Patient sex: M
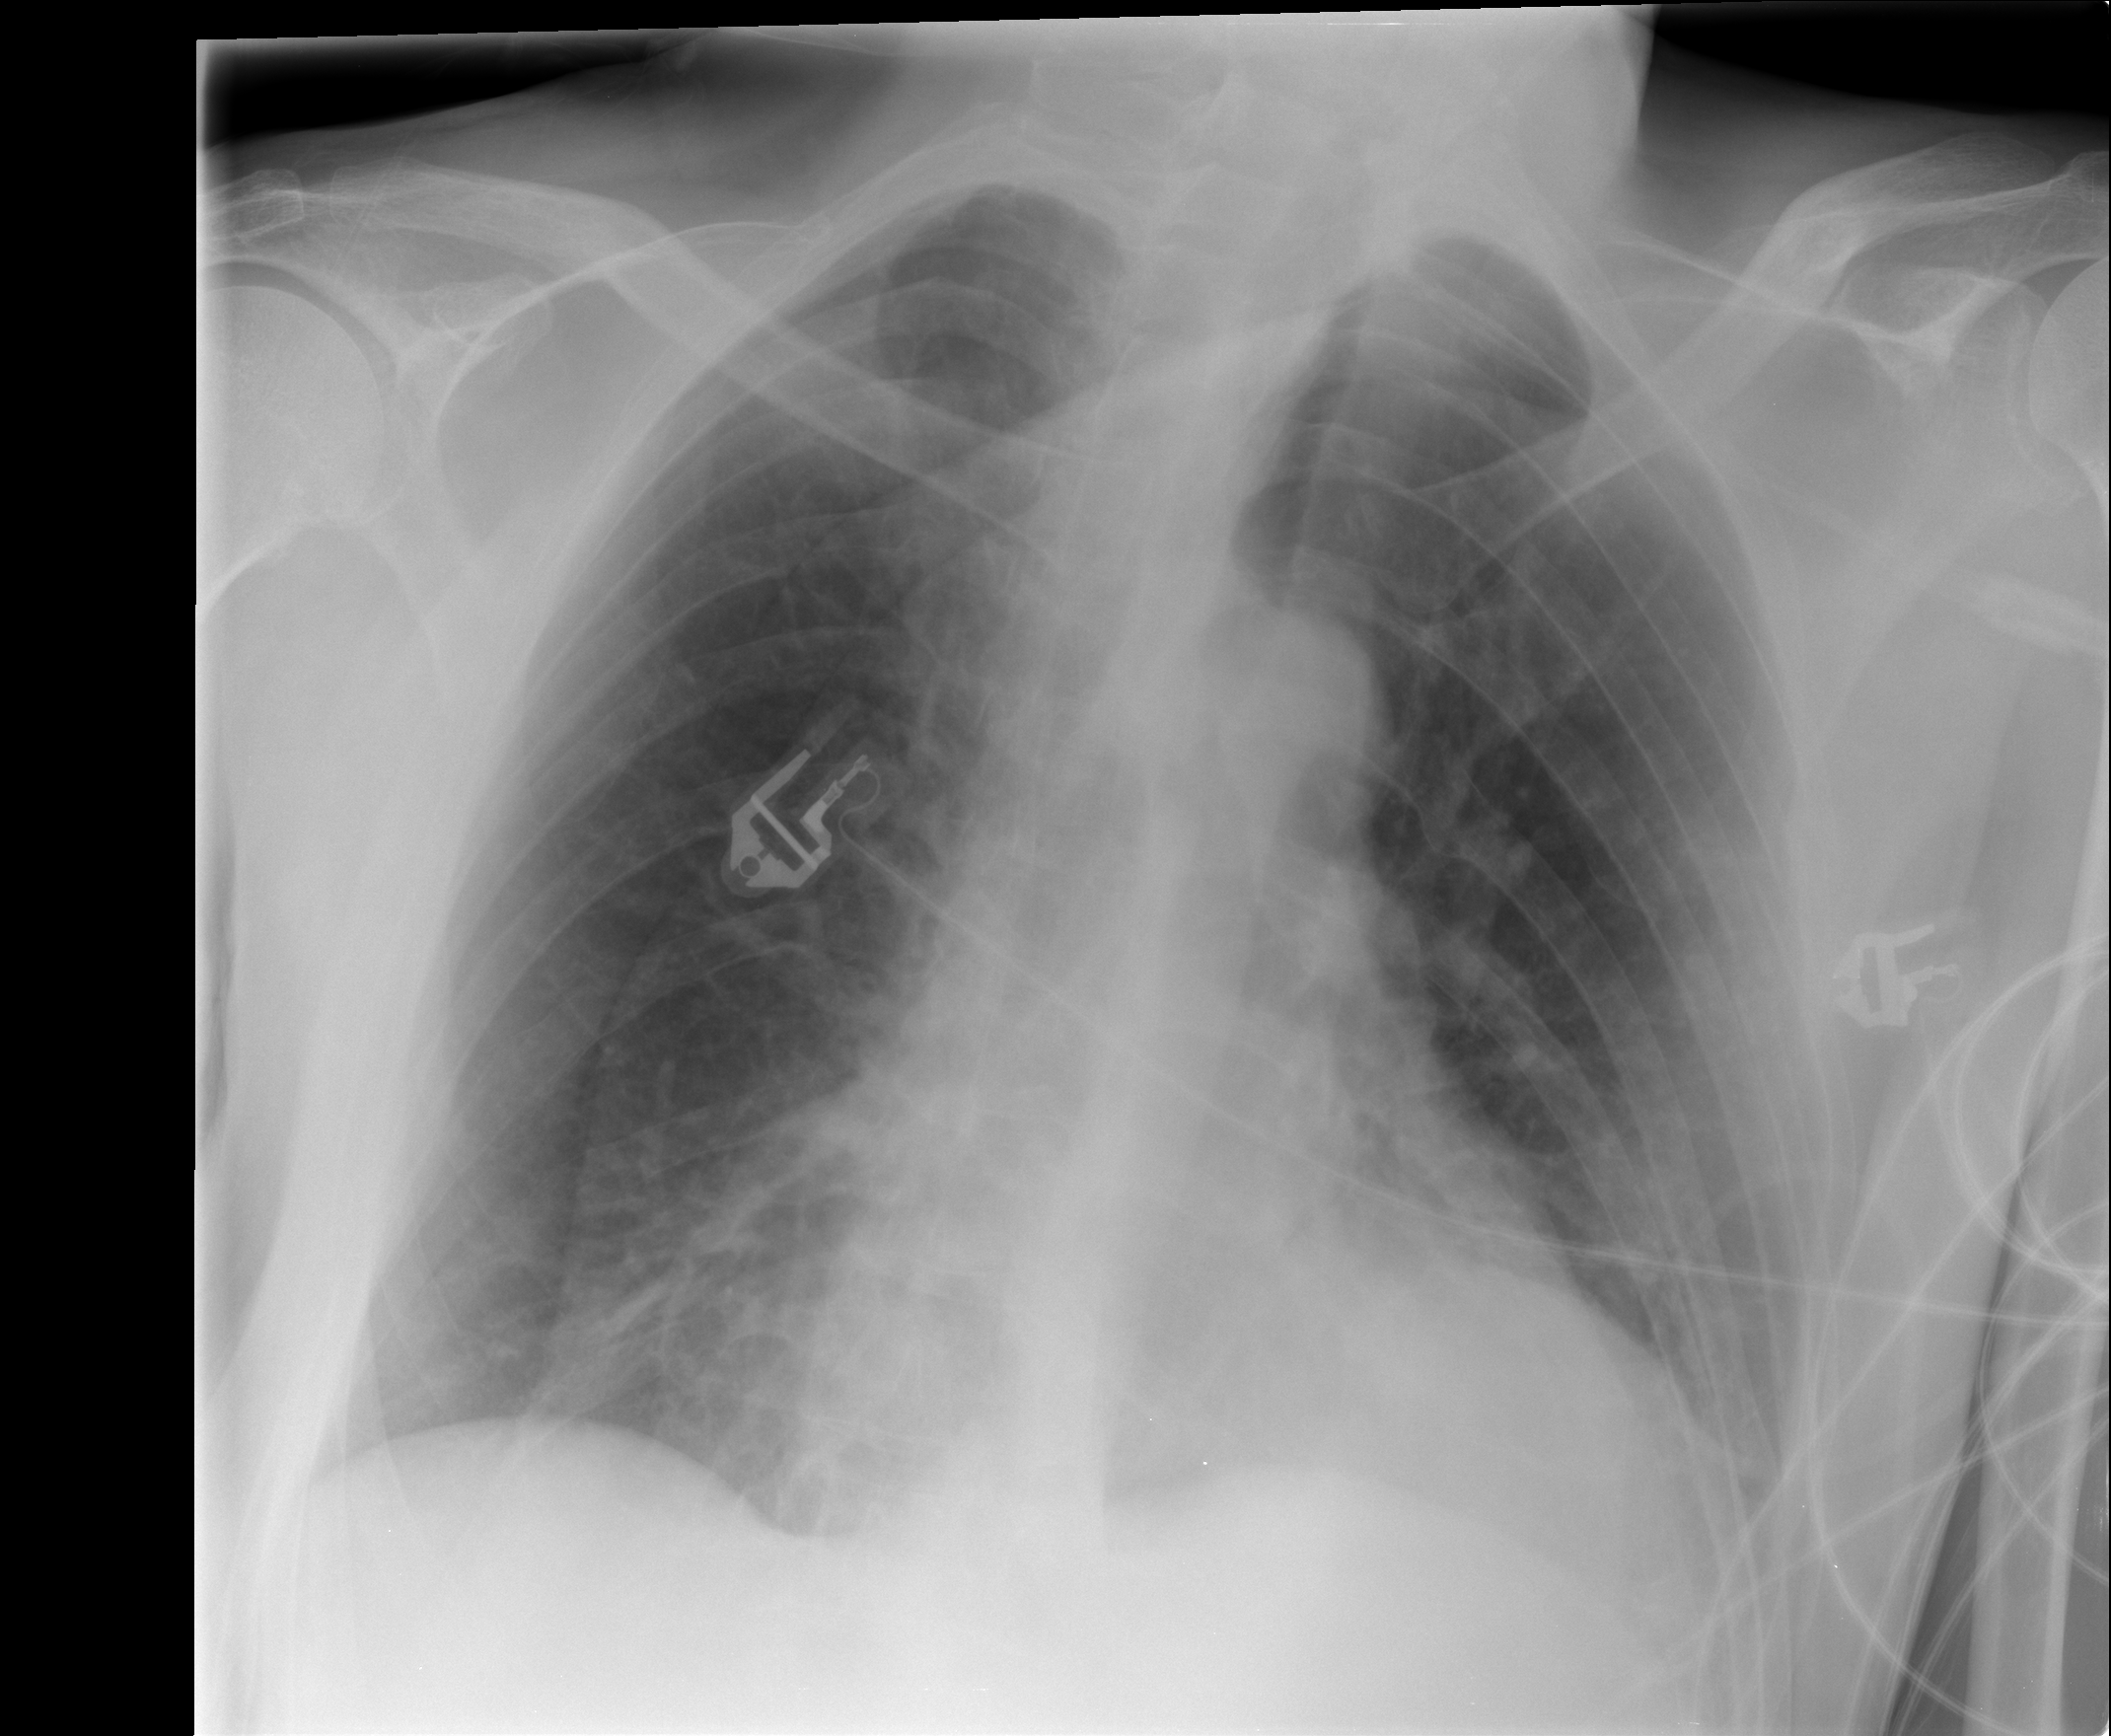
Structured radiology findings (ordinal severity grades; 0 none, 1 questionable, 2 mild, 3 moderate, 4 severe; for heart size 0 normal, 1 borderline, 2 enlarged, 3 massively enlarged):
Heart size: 0
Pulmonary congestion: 0
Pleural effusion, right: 0
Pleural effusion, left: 1
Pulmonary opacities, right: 0
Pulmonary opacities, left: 0
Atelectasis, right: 1
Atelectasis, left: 1